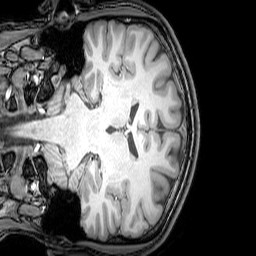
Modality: T1w
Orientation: coronal
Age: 25
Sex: male
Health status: healthy
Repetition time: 0.081 s
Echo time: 0.037 s